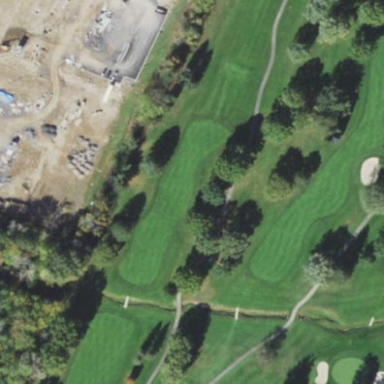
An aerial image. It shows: Golf fairway in the image.